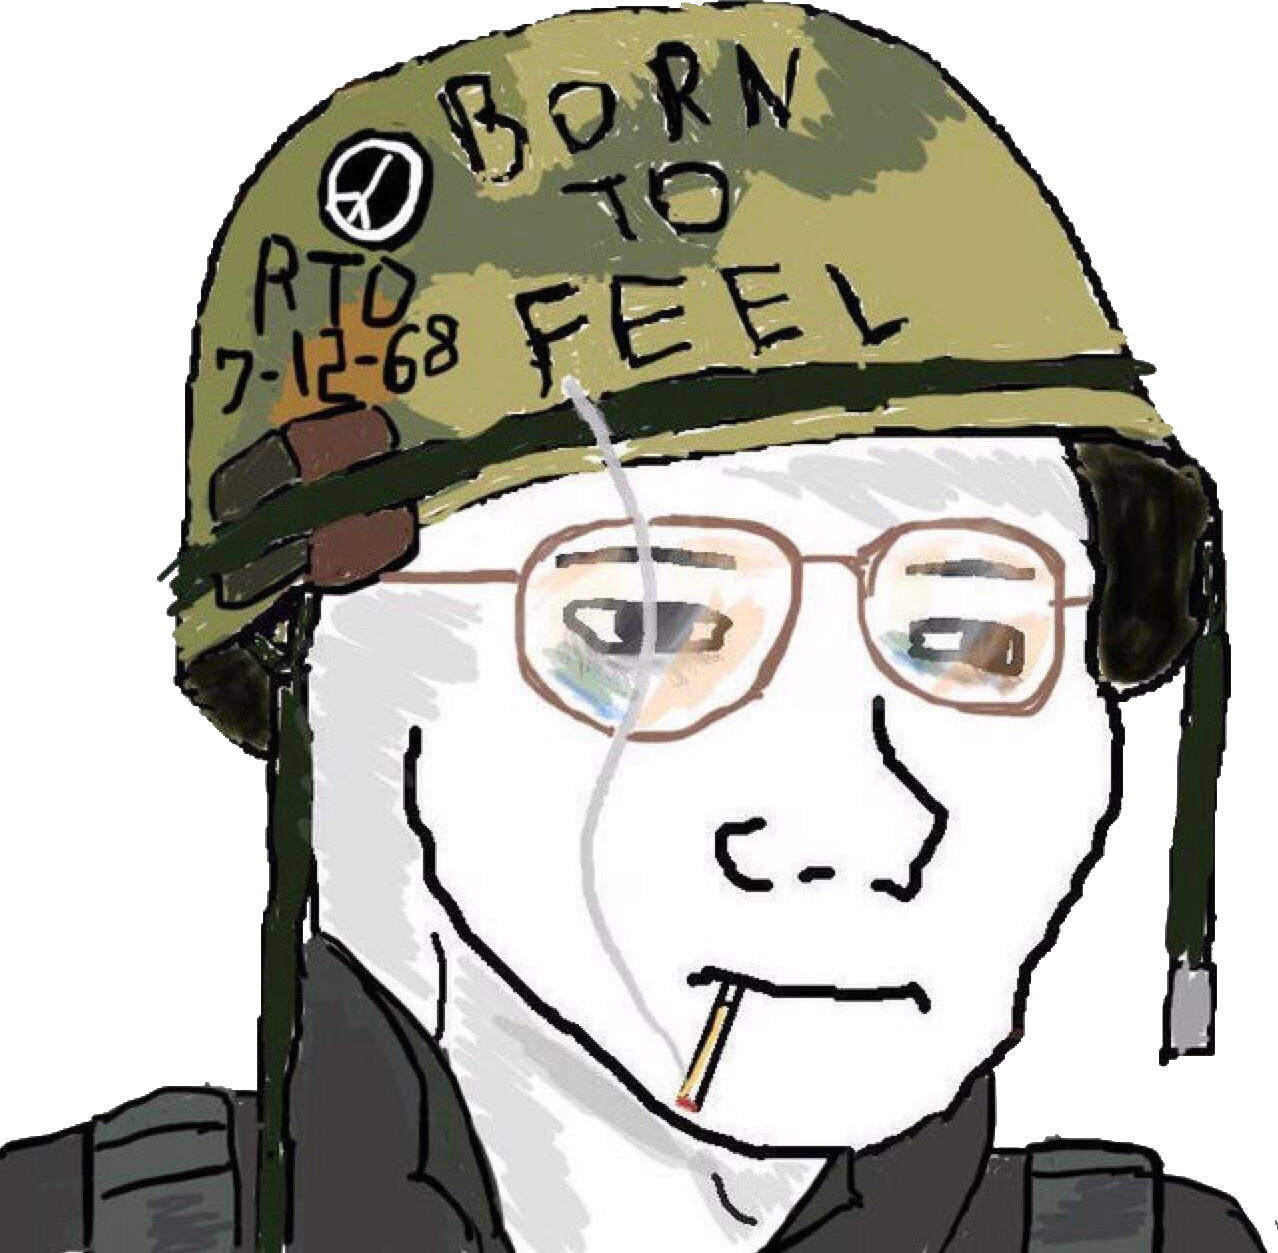
Label: 5_Doomer